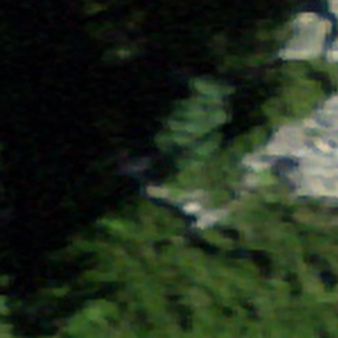
Label: other